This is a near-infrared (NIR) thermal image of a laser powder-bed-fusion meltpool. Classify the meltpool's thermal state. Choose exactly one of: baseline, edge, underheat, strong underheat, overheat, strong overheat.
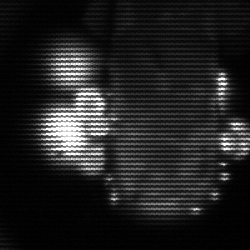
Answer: strong underheat